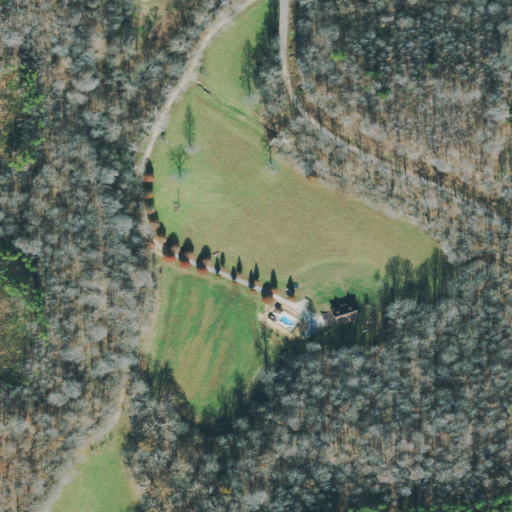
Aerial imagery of plain(s) in Tennessee named Pulley Field containing deciduous forest, grassland, pasture, open development, evergreen forest, mixed forest, and shrub